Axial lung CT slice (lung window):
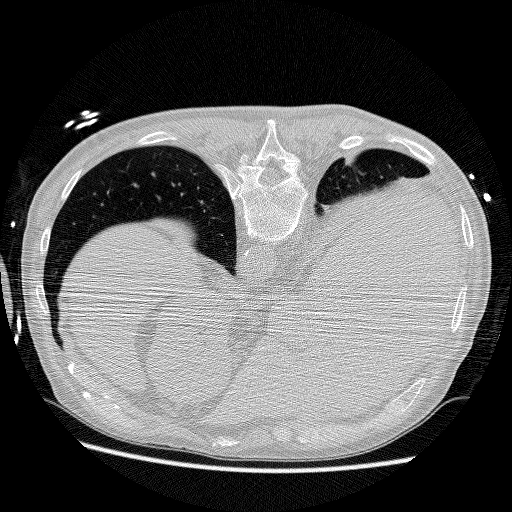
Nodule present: no